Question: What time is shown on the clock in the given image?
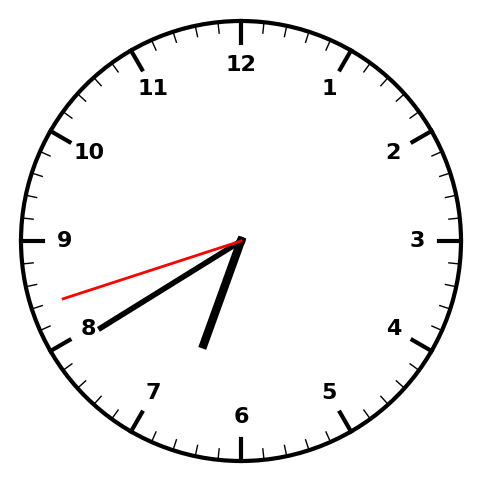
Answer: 06:39:42